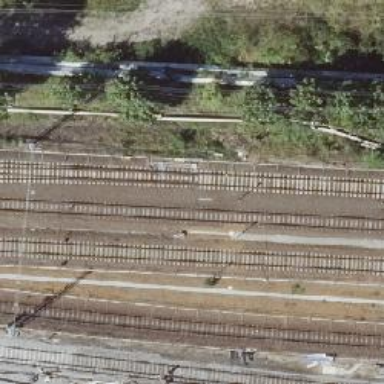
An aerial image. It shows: Railway signal.